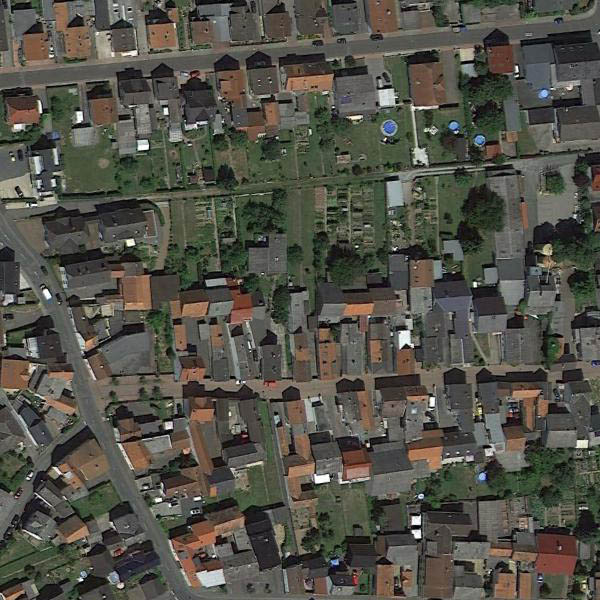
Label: DenseResidential